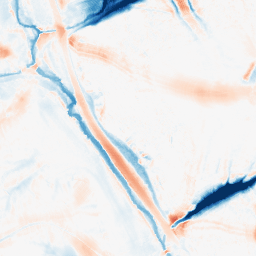
Category: morphological
Decomposition family: morphological
Decomposition parameters: operation: average
size: 20
Upsampling method: cubic_catmull_rom
Upsampling parameters: scale: 4
Upsampling scale: 4